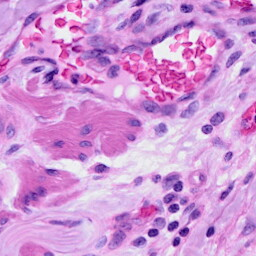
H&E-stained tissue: Ovarian